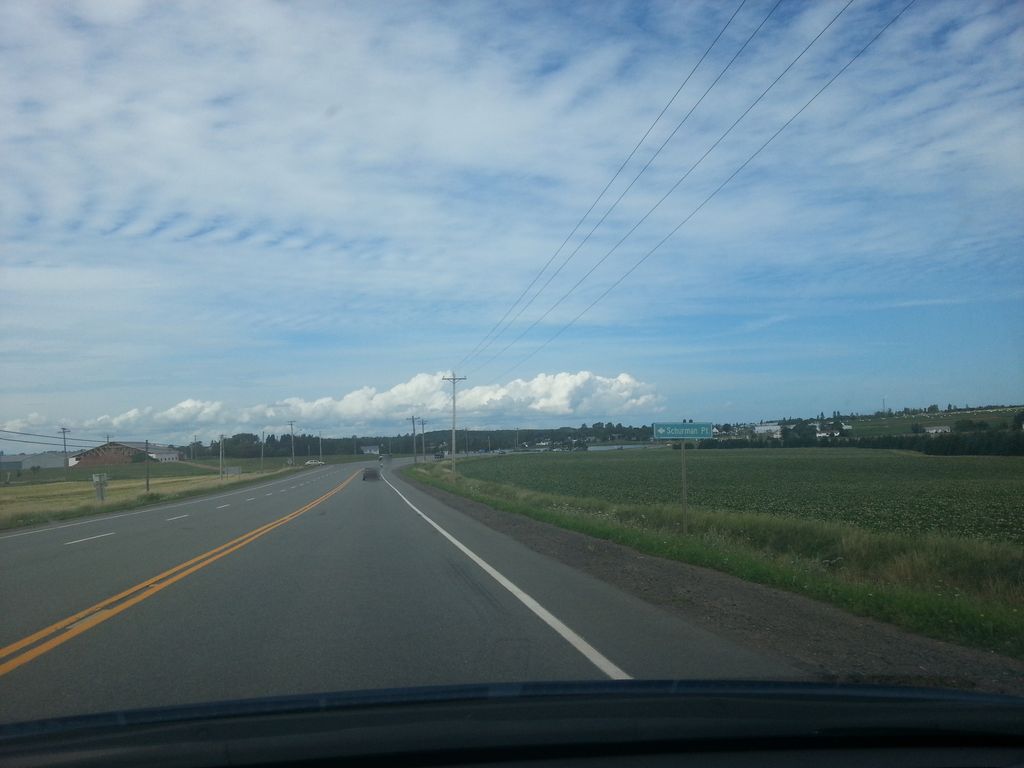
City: charlottetown